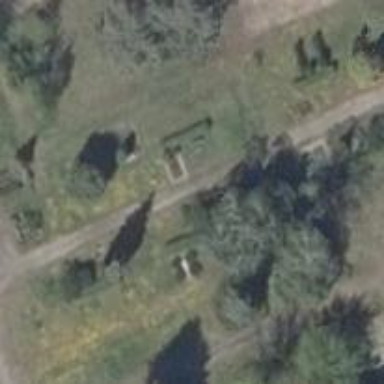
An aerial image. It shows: Historic cemetery with graves marked by tombstones.